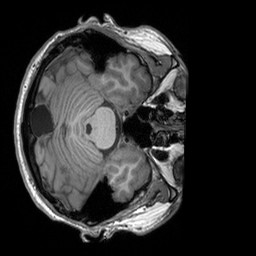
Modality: T1w
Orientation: axial
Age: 32
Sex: male
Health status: healthy
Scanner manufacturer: siemens
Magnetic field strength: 3 T
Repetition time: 2.3 s
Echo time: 0.00303 s